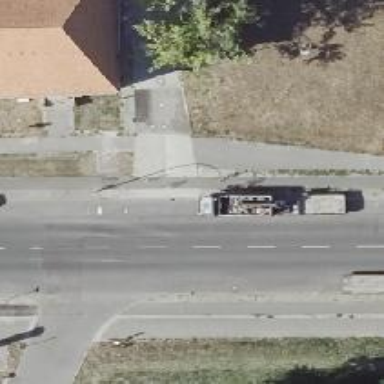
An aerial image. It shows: Asphalt cycleway.